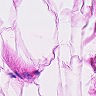
Metastatic tissue present: no